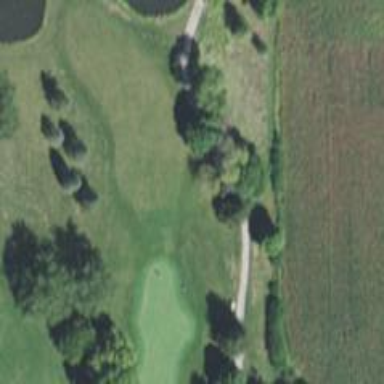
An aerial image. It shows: Golf fairway covered with lush grass.